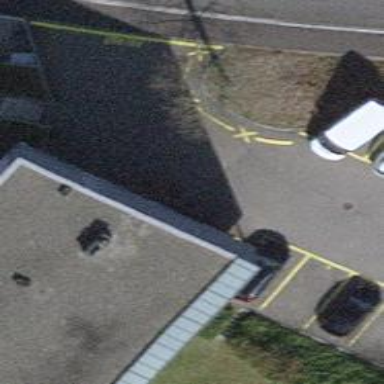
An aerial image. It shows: Road serving as parking aisle.